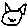
Label: cat